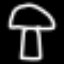
Label: mushroom